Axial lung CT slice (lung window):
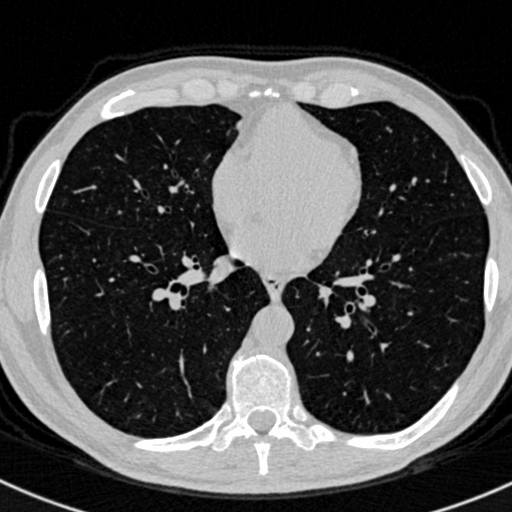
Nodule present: no